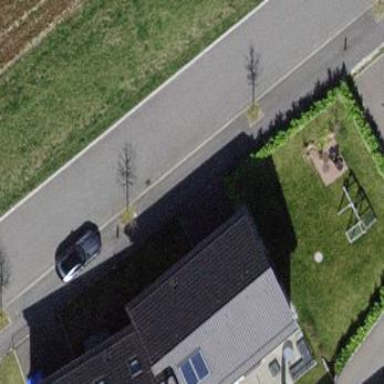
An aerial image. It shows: Simple and straightforward house.